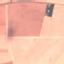
Land use / land cover: AnnualCrop